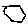
Label: hexagon